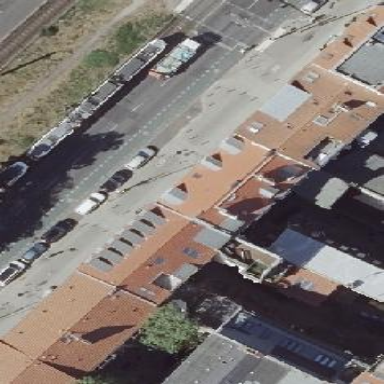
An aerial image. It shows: Grey apartments building with red gambrel roof made of roof tiles.